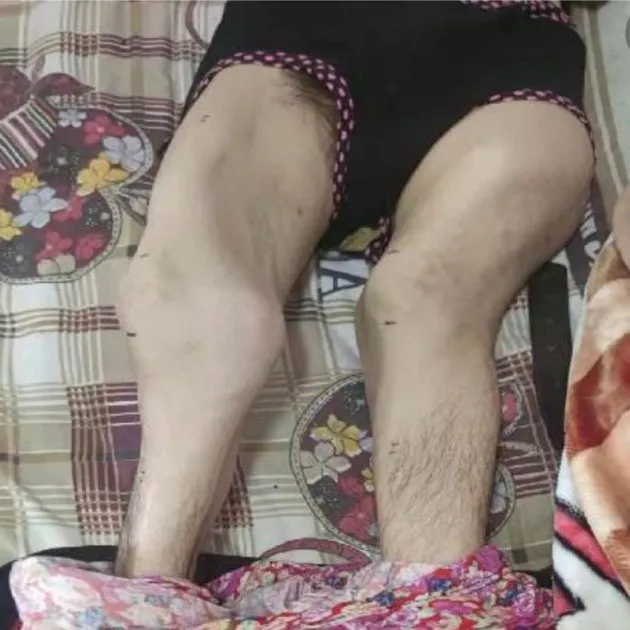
Preoperative external image.
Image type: radiology (ct)